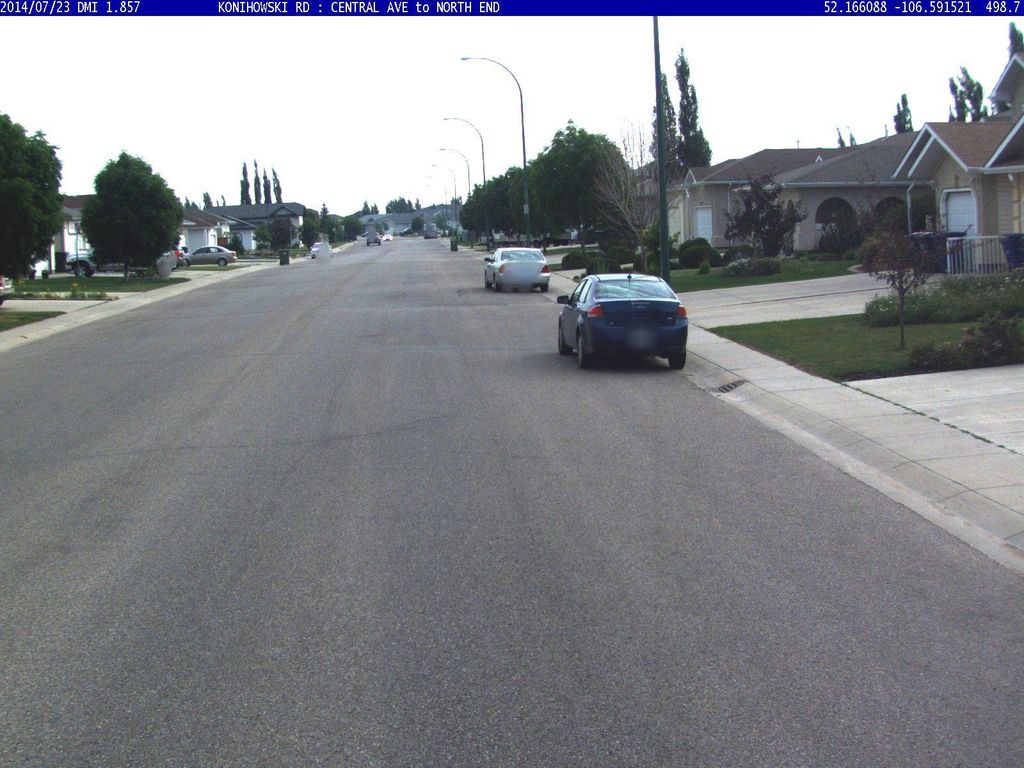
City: saskatoon